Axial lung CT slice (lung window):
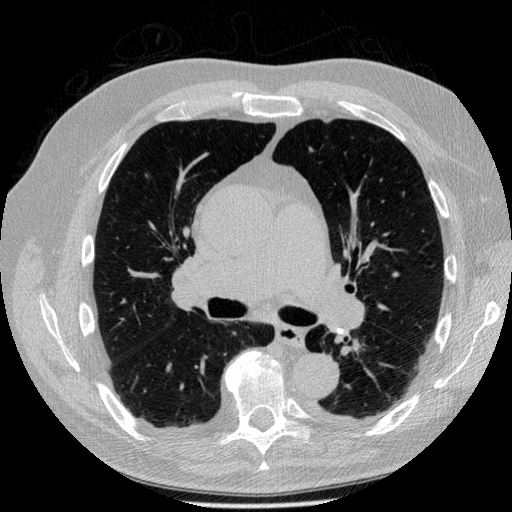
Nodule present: no